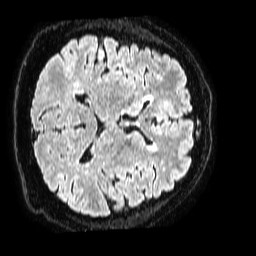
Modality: FLAIR
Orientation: axial
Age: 49
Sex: male
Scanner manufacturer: philips
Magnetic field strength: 1.5 T
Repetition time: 4.8 s
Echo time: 0.3 s